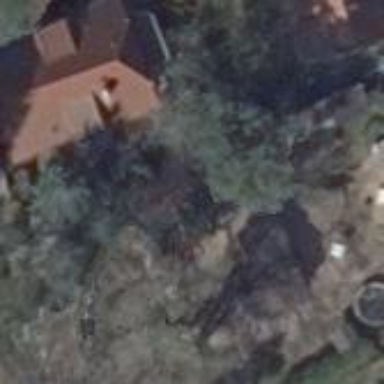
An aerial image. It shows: Half-hipped roof house.